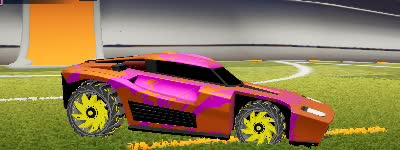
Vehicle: breakout